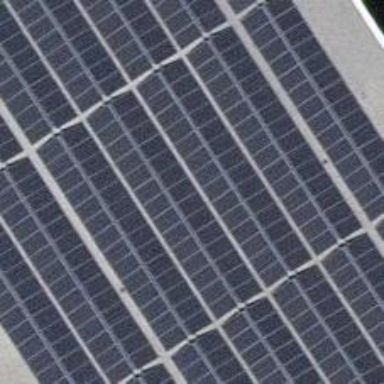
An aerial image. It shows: Solar power generator utilizing photovoltaic technology with solar photovoltaic panels.